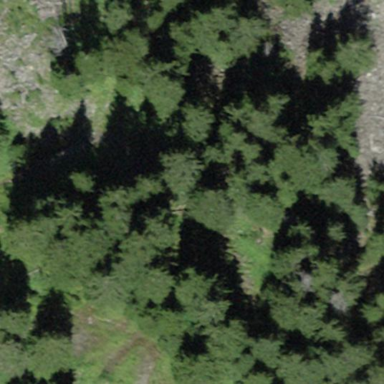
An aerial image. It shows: Forest area.